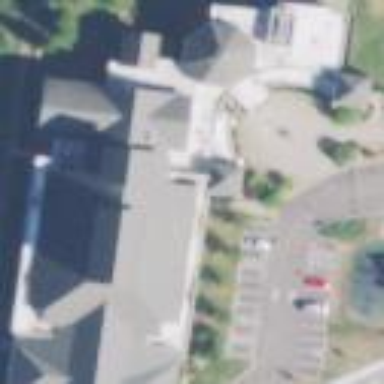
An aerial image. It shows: Church which is place of worship.